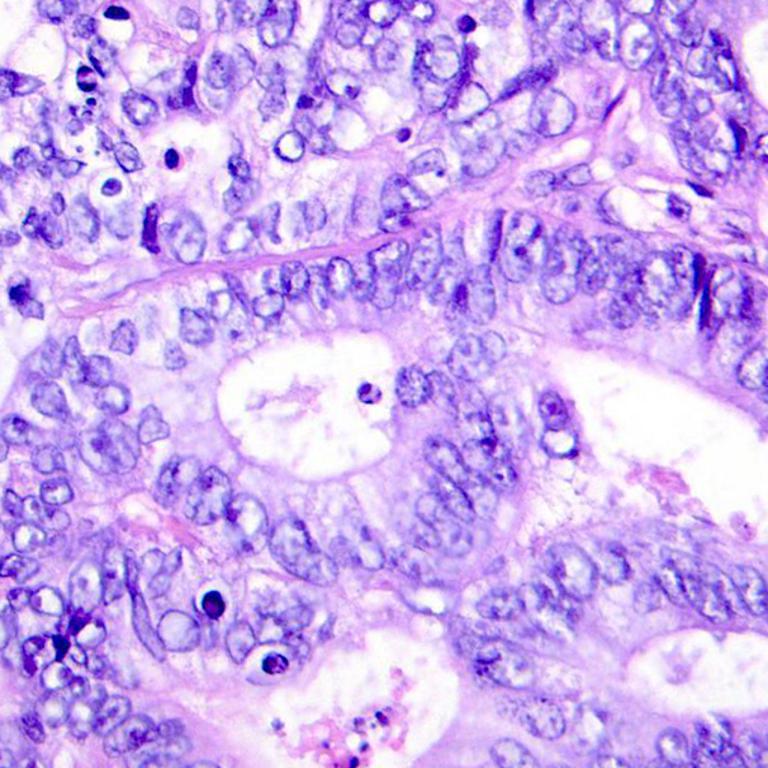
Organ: colon
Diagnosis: adenocarcinomas